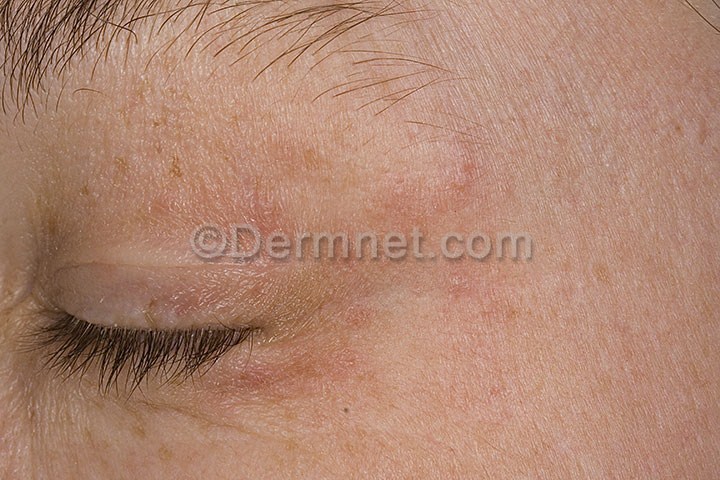
Disease: Acne and Rosacea Photos